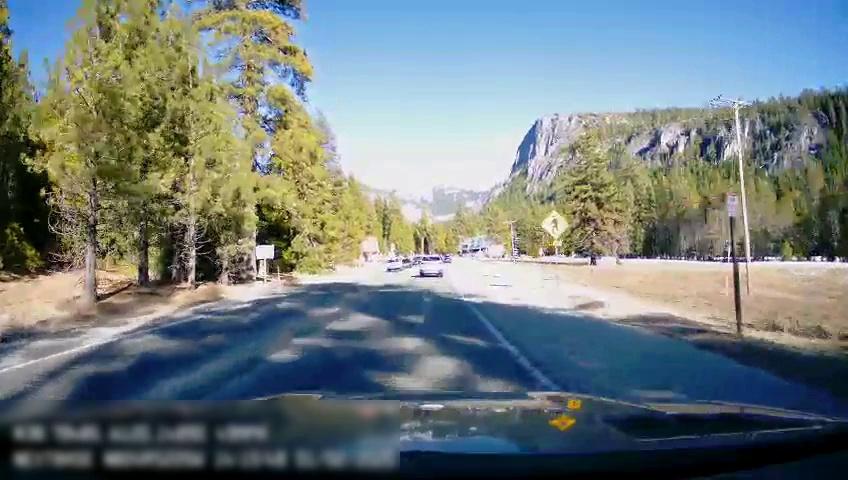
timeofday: Day
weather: Sunny
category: Drivable Space
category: Vehicles | SUV
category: Vehicles | SUV
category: Lanes | Opposite Lane
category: Lanes | Current Lane
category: Traffic | Signs
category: Traffic | Signs